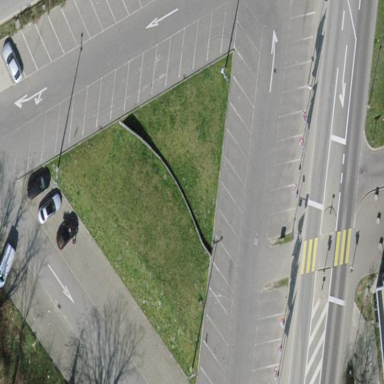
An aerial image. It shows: Parking area with surface.